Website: home-depot
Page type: address-validator
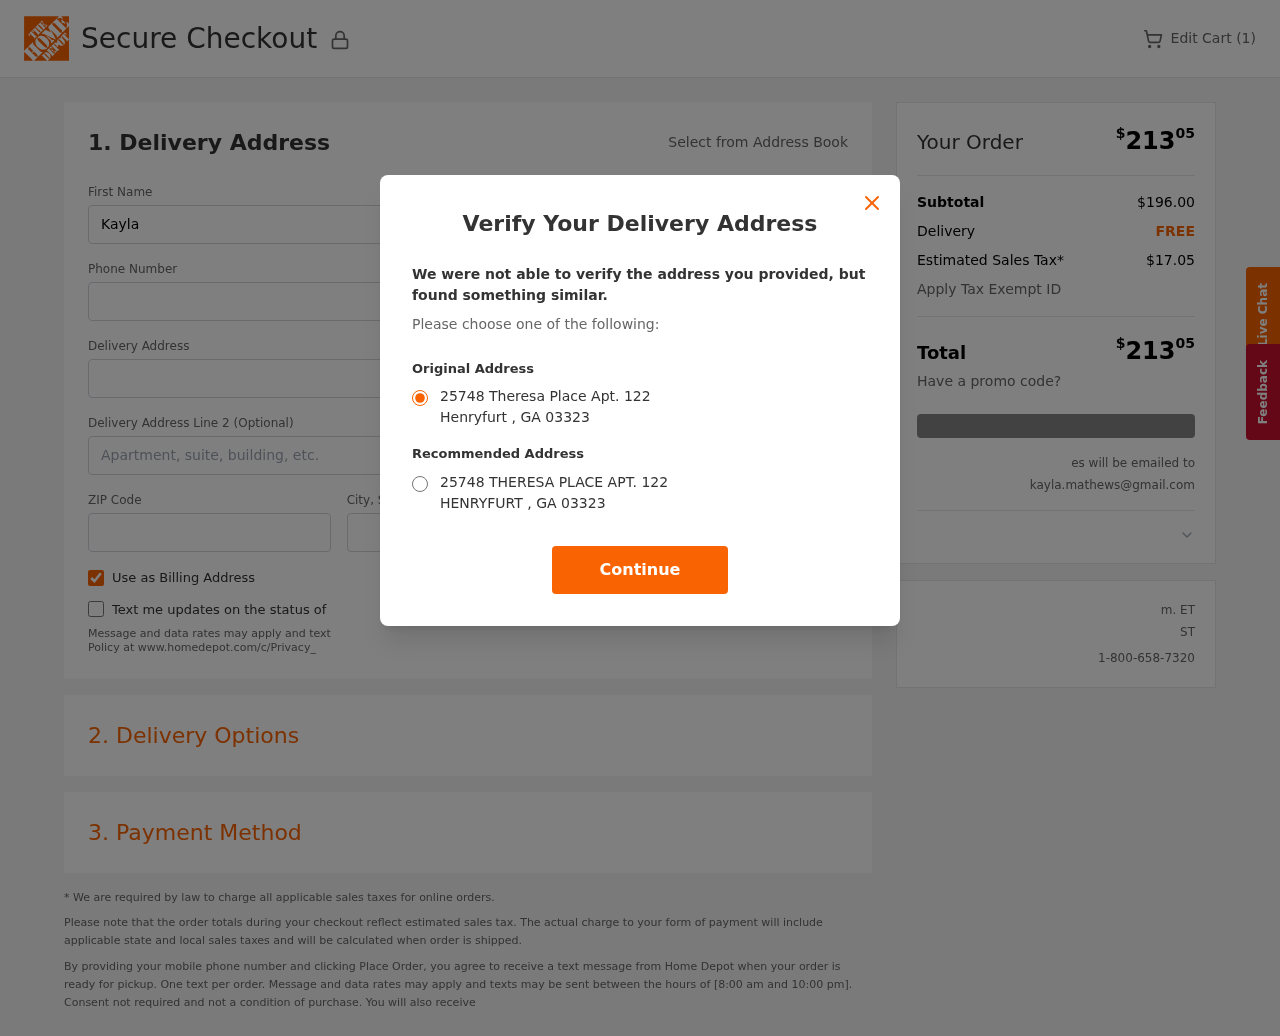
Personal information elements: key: PII_CITY
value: Henryfurt
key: PII_EMAIL
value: kayla.mathews@gmail.com
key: PII_POSTCODE
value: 03323
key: PII_STATE_ABBR
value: GA
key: PII_STREET
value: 25748 Theresa Place Apt. 122
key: PII_FIRSTNAME
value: Kayla
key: PII_LASTNAME
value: Mathews
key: PII_PHONE
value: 4715968429
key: PII_CITY_STATE
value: Henryfurt, GA
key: PII_STREET_ALT
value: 25748 THERESA PLACE APT. 122
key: PII_CITY_ALT
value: HENRYFURT
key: PII_POSTCODE_FULL
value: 03323
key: PII_POSTCODE_NUMERIC
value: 3323
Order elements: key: ORDER_NUM_ITEMS
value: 1
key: ORDER_TOTAL
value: $21305
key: ORDER_SUBTOTAL
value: $196.00
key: ORDER_SHIPPING_COST
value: FREE
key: ORDER_TAX
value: $17.05